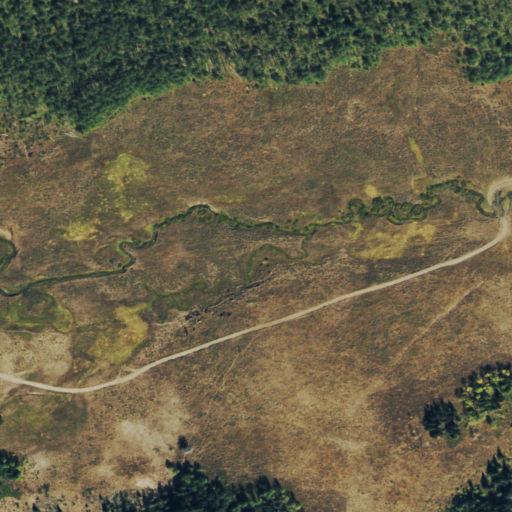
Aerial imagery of plain(s) in Colorado named Little Lost Park containing shrub, deciduous forest, and evergreen forest